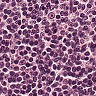
Metastatic tissue present: no